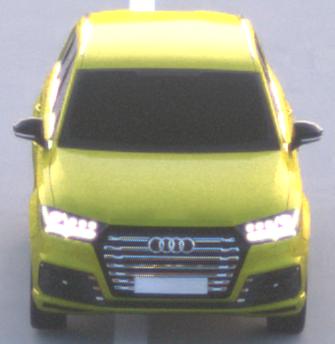
Make: Audi
Model: SQ7
Detailed model: -
Model produced from: 2016
Model produced until: 2018
Doors: 5
Color: yellow
Road condition: dry road
Daytime: sunrise or sunset
Contrast: low contrast